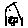
Label: house